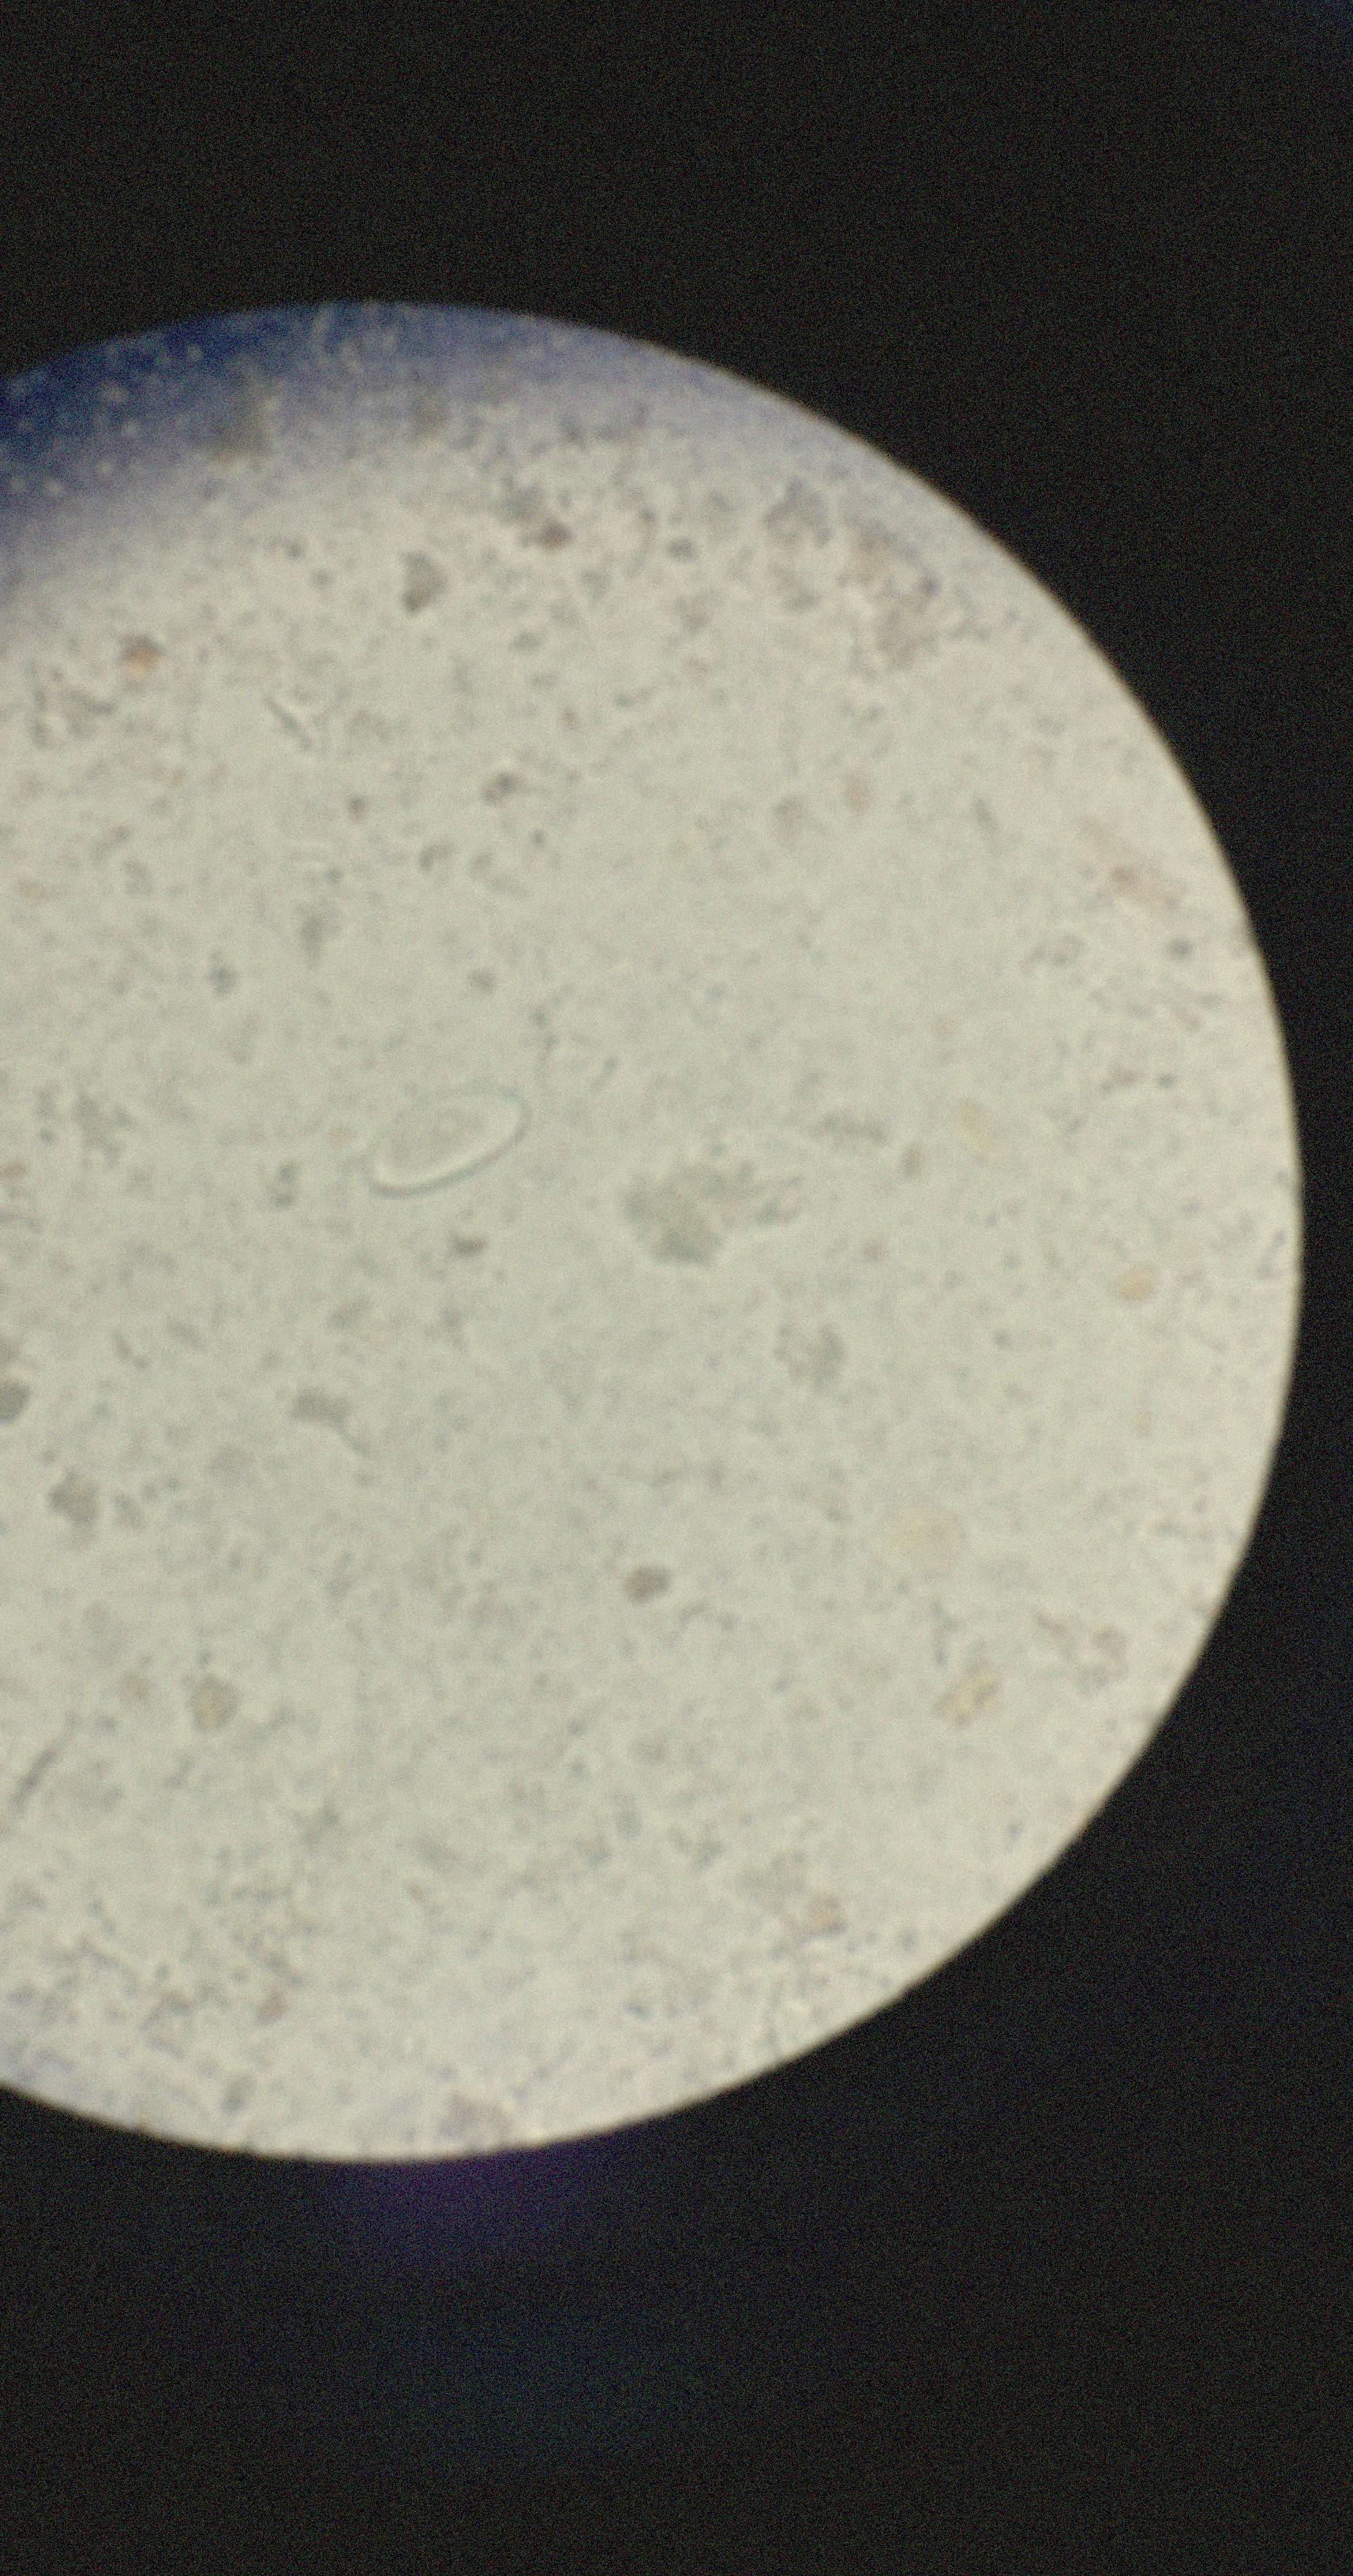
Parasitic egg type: Enterobius vermicularis